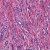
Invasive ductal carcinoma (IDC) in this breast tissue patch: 1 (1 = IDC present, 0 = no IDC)